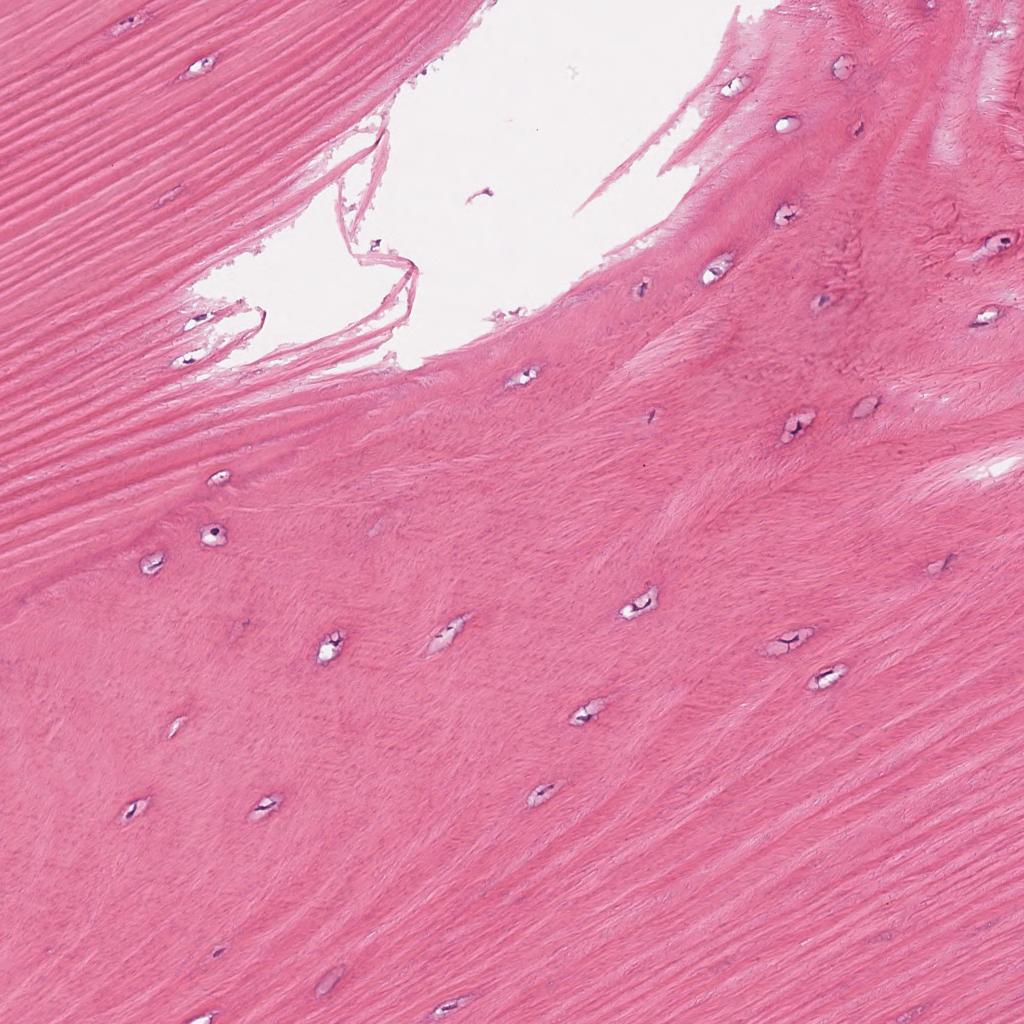
Label: Non-Tumor